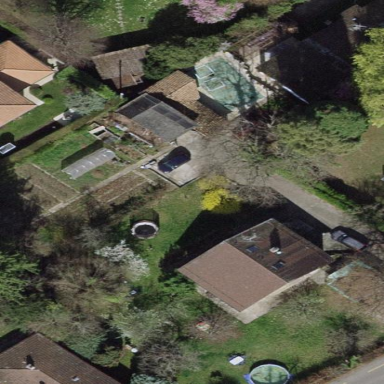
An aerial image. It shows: Garden surrounded by fence.